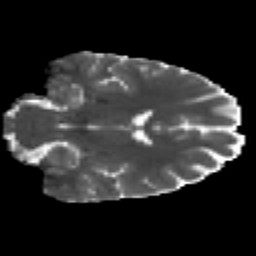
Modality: MD
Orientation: coronal
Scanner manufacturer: ge
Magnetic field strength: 3 T
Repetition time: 7.98 s
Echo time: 0.0701 s